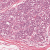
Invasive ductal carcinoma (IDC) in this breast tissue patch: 0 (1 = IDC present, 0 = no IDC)